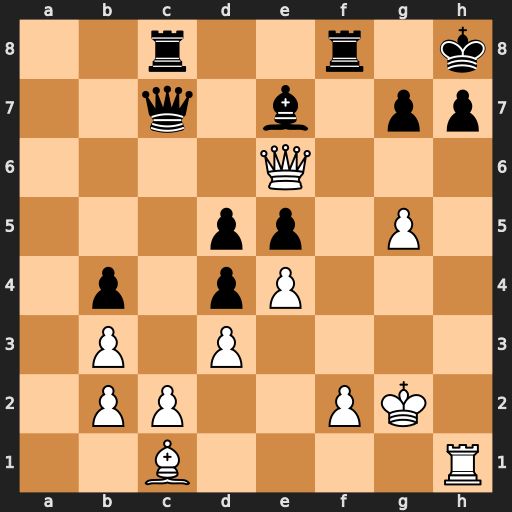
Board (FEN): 2r2r1k/2q1b1pp/4Q3/3pp1P1/1p1pP3/1P1P4/1PP2PK1/2B4R
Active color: w
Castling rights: -
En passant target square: -
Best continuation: Rxh7+ Kxh7 g6+ Kh8 Qh3+ Bh4 Qxh4+ Kg8 Qh7#